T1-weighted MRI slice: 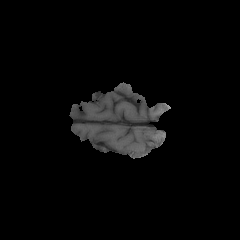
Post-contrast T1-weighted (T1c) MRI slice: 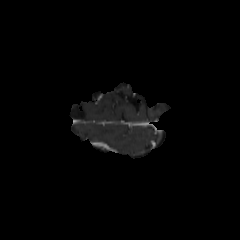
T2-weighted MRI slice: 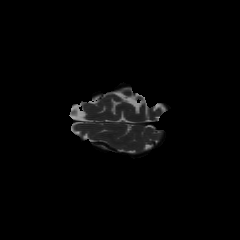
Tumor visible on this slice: no